Question: First let me apologize for the confusing heading, i am not very sure on how to phrase it with my situation, it is a little complex.
The situation explained with an image.
1.) First i have a while loop of JSON data coming in from php( it contains multiple userid etc).
2.) Ajax picks up those data and place them into html with a button to each id.
3.) When the button on click, it sends out that specific id to another php.
I have no idea how to get the data[i].userid and data[i].listingid from the ajax and send it out again.
Thanks for your time
Image
First php
'''
$result=mysqli_query($con,"SELECT * FROM list WHERE Listingid = '$Listingid' AND Status ='Bird'");
while($row = mysqli_fetch_array($result))
{
$output[] = $row;
}
if (!empty($output)){
echo json_encode( $output );}
else{
echo json_encode( [] );
}
'''
Javascript
'''
<script>
function gup( name )
{
name = name.replace(/[\[]/,"\\[").replace(/[\]]/,"\\]");
var regexS = "[\?&]"+name+"=([^&#]*)";
var regex = new RegExp( regexS );
var results = regex.exec( window.location.href );
if( results == null )
return null;
else
return results[1];
}
var frank_param1 = gup( 'Listingid' );
$("#display12").append(frank_param1);
console.log(frank_param1)
$.ajax({
type: "POST",
url: "list.php",
data: {"data":frank_param1},
dataType:'json',
success: function(data){
for(var i=0; i<data.length; i++) {
console.log(data)
var html1 = "<div class=two> Listingid : " + data[i].Listingid + "User id : " + data[i].userid + "</div>" +
"<a id =newListing class=btn btn-success btn-lg1 type=button style=width:140px; href=#noteform data-toggle =modal >"+"submit "+"</a>"
;
$('#display12').append(html1);
}}
});
</script>
'''
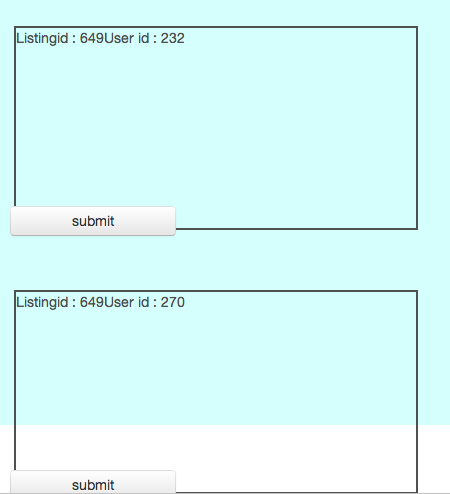
Answer: Well the data-variable in the success-callback should contain the data from PHP. You have JSON encoded the data in PHP, so you will have to <URL> if you want to print the actual data or something. If you just wanna forward it to some other script - you can make a new ajax-request in the success-callback and just stuff the encoded data in there without decoding it.
After decoding the JSON string, it should come out as the $output-array in JavaScript and you can just loop through it.
As for PHP, I don't exactly remember if $output[] = $row means pushing the rows in to the array, but regardless I would use array_push()-function to do it.